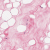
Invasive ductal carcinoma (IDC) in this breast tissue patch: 0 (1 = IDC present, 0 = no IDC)